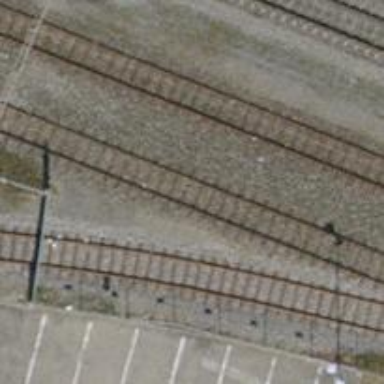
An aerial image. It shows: Single railway siding track.